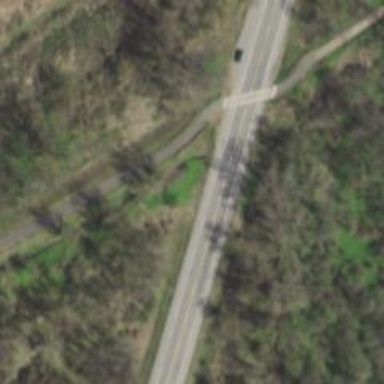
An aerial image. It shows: Asphalt path along abandoned railway.